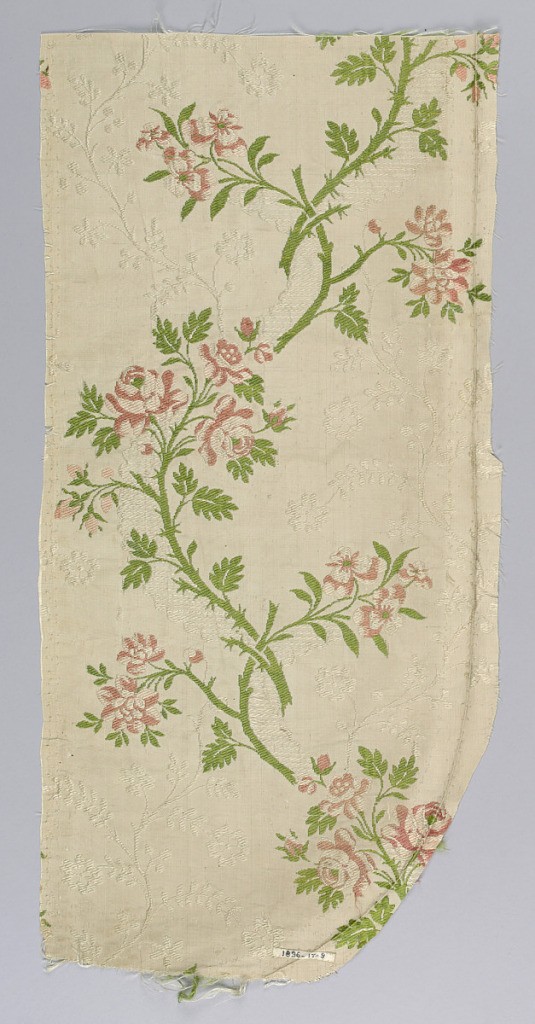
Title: Fragment
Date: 18th century
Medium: silk Technique: plain weave with supplementary weft
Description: Fragment with serpentine floral sprays in green and rose on a white background patterned with lace-like bands and delicate foliage.